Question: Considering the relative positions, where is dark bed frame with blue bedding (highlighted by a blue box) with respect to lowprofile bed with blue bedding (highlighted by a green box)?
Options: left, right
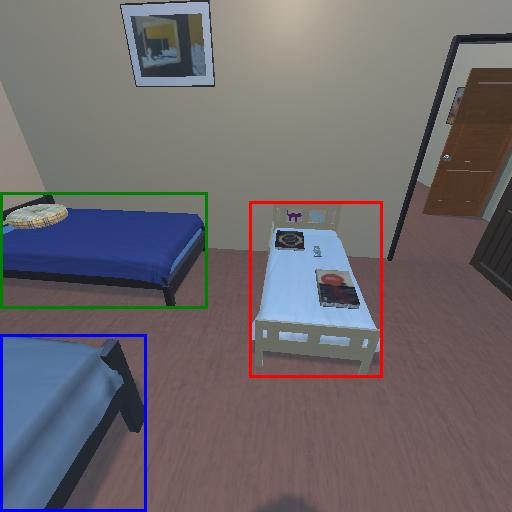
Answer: left